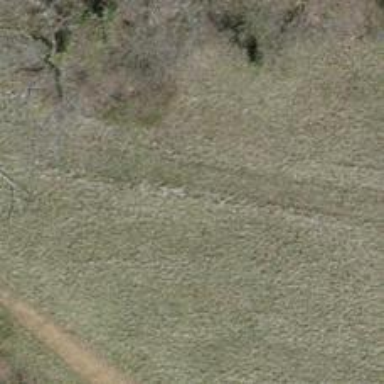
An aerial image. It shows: Track with very rough surface.